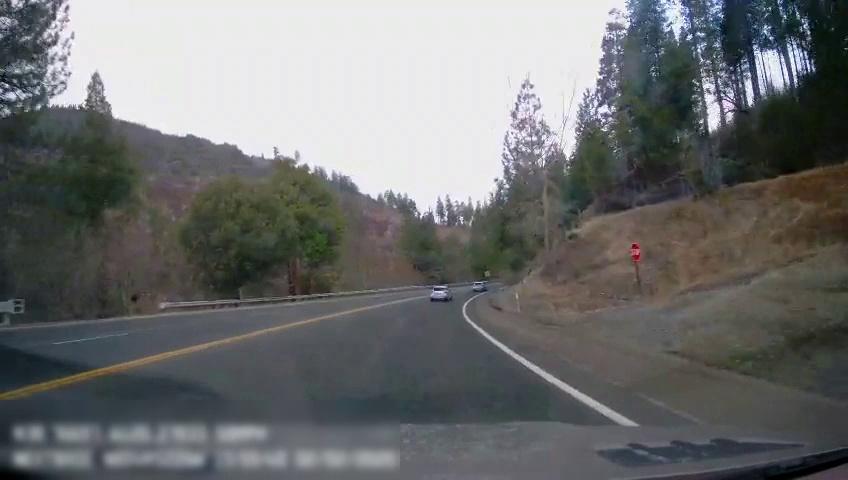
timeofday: Day
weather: Sunny
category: Drivable Space
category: Vehicles | Car
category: Vehicles | SUV
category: Lanes | Current Lane
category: Lanes | Alternate Lane
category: Lanes | Alternate Lane
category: Lanes | Alternate Lane
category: Traffic | Signs